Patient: sex M, age 25
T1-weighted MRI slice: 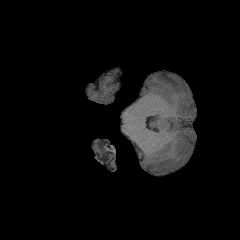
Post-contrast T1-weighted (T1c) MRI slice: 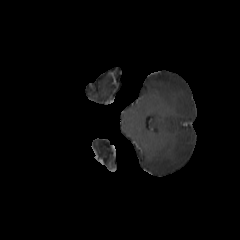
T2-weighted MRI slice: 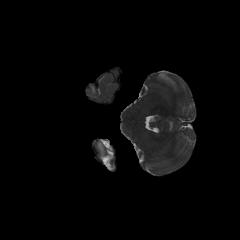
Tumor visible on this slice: yes
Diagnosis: Astrocytoma, IDH-mutant
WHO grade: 2